Interaction volume radius: 10 \u00c5
Interaction volume height: 25 \u00c5
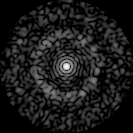
Disorder parameter: 0.8251